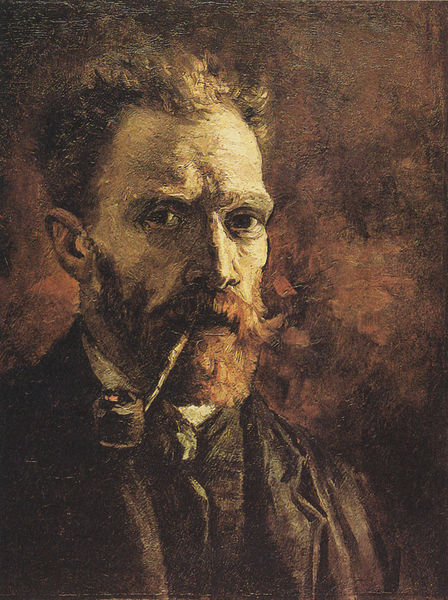
Titel: Selbstbildnis mit Pfeife
Künstler: Vincent van Gogh
Standort: Amsterdam
Institution: Van Gogh Museum
Schlagwörter: dunkel, gemälde, mann, schatten, weiß, grob, grün, braun, frisur, haar, hell, hintergrund, licht, nase, ohr, profil, schwarz, stirn, blick, rot, expressionismus, schleife, alt, anzug, bart, blond, hemd, jacke, jung, schnurrbart, augen, falten, gesicht, knoten, kragen, vollbart, bildnis, blicken, herr, holland, portrait, porträt, öl, pastos, qualm, rauch, haare, mantel, sitzend, saum, augenbrauen, van gogh, duktus, falte, krawatte, pfeife, rauchen, zigarre, ernst, brauen, halstuch, homme, oreille, pupillen, ölfarbe, jackett, revers, selbstporträt, jacket, weste, rothaarig, glut, künstler, selbstbildnis, stirnfalten, stirnfalte, gedreht, vincent van gogh, leibl, schlips, wangenknochen, halbprofil, rauchend, raucher, brauntöne, rotbraun, tonig, halsbinde, orh, lenbach, schwarzgrün, bruder, vincent, pipe, tabak, matsch, costume, prüfend, eindringlich, faten, krawattenknoten, rotbart, roter bart, ceci est une pipe, eindringlichkeit, franz leibl, lacket, pfeifenkopf, seiltich gemälde, selbszbildnis, roux, van goch, anug, pefife, halbprofiel, homme barbu fumant la pipe, autoportrait d'un peintre, homme réfléchissant devant un miroir, poträt pfeife braun bart brustbild  stuppend, ganzes ohr, wer bist du?